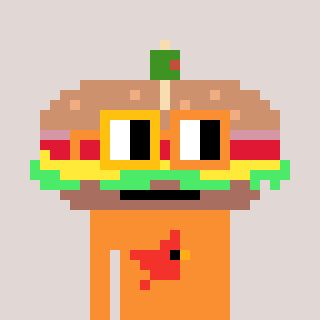
a pixel art character with square yellow and orange glasses, a sandwich-shaped head and a orange-colored body on a warm background